Field crop: maize
Growth stage: 2
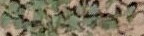
Species: convolvulus